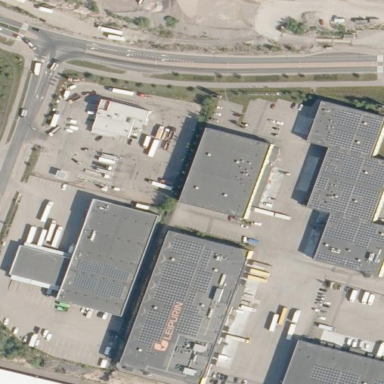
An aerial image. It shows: Warehouse.